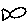
Label: fish